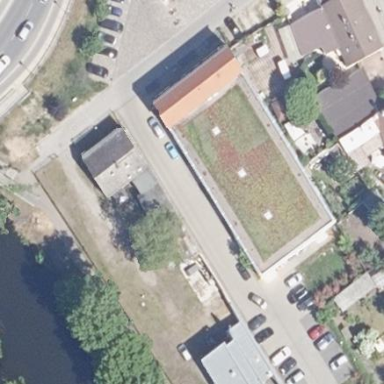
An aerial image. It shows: Retail building.